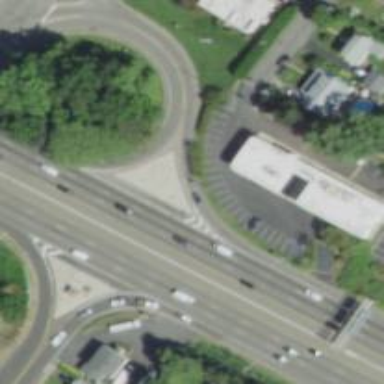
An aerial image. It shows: Trunk link highway.